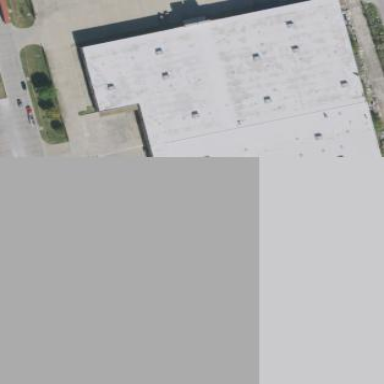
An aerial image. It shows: Warehouse building.